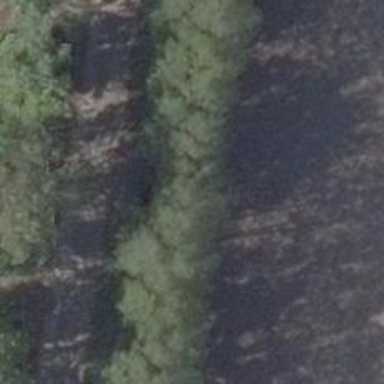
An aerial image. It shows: Row of trees in natural setting.